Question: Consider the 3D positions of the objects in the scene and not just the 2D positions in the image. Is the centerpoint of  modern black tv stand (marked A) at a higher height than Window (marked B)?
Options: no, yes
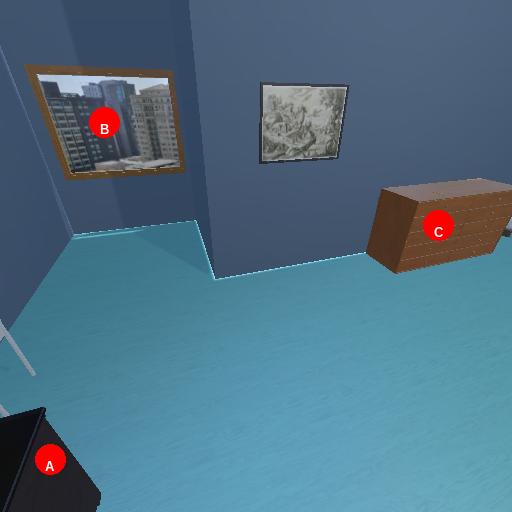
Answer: no